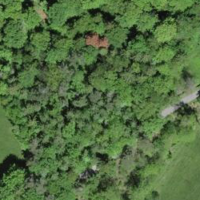
EUNIS habitat code: 41
Species observed at this site:
Euplagia quadripunctaria